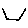
Label: hexagon